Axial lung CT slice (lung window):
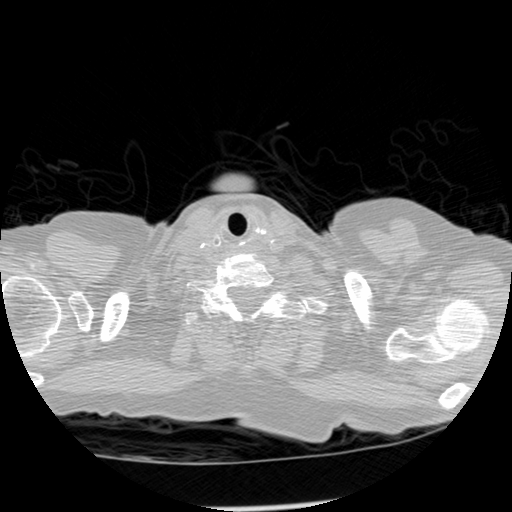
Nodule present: no